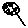
Label: moon